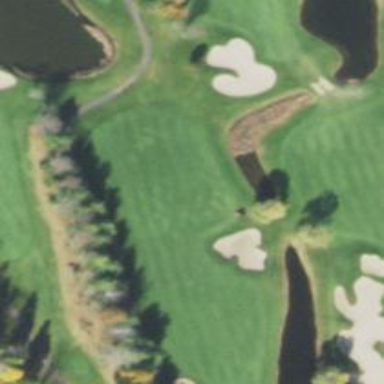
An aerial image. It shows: Golf hole.